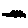
Label: car